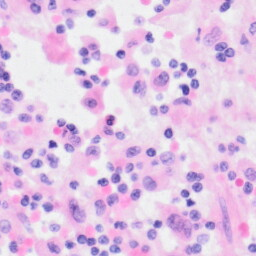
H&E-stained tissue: Kidney